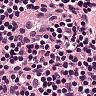
Metastatic tissue present: no